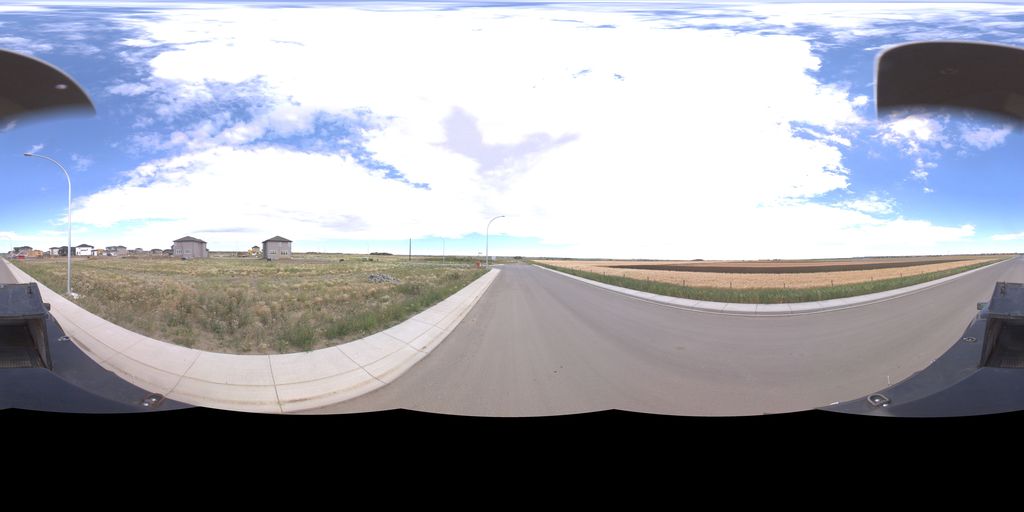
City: saskatoon